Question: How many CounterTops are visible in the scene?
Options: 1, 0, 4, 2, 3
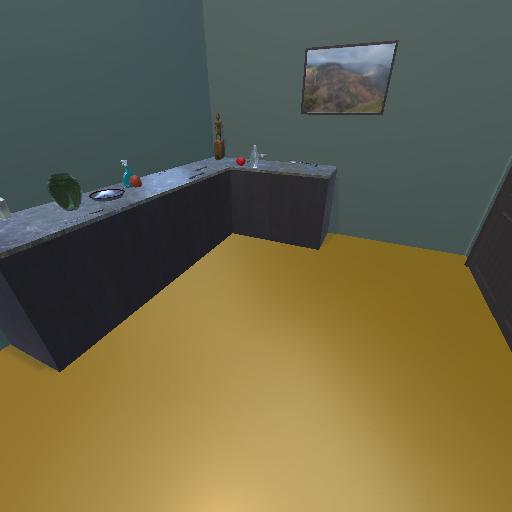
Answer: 1